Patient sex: F
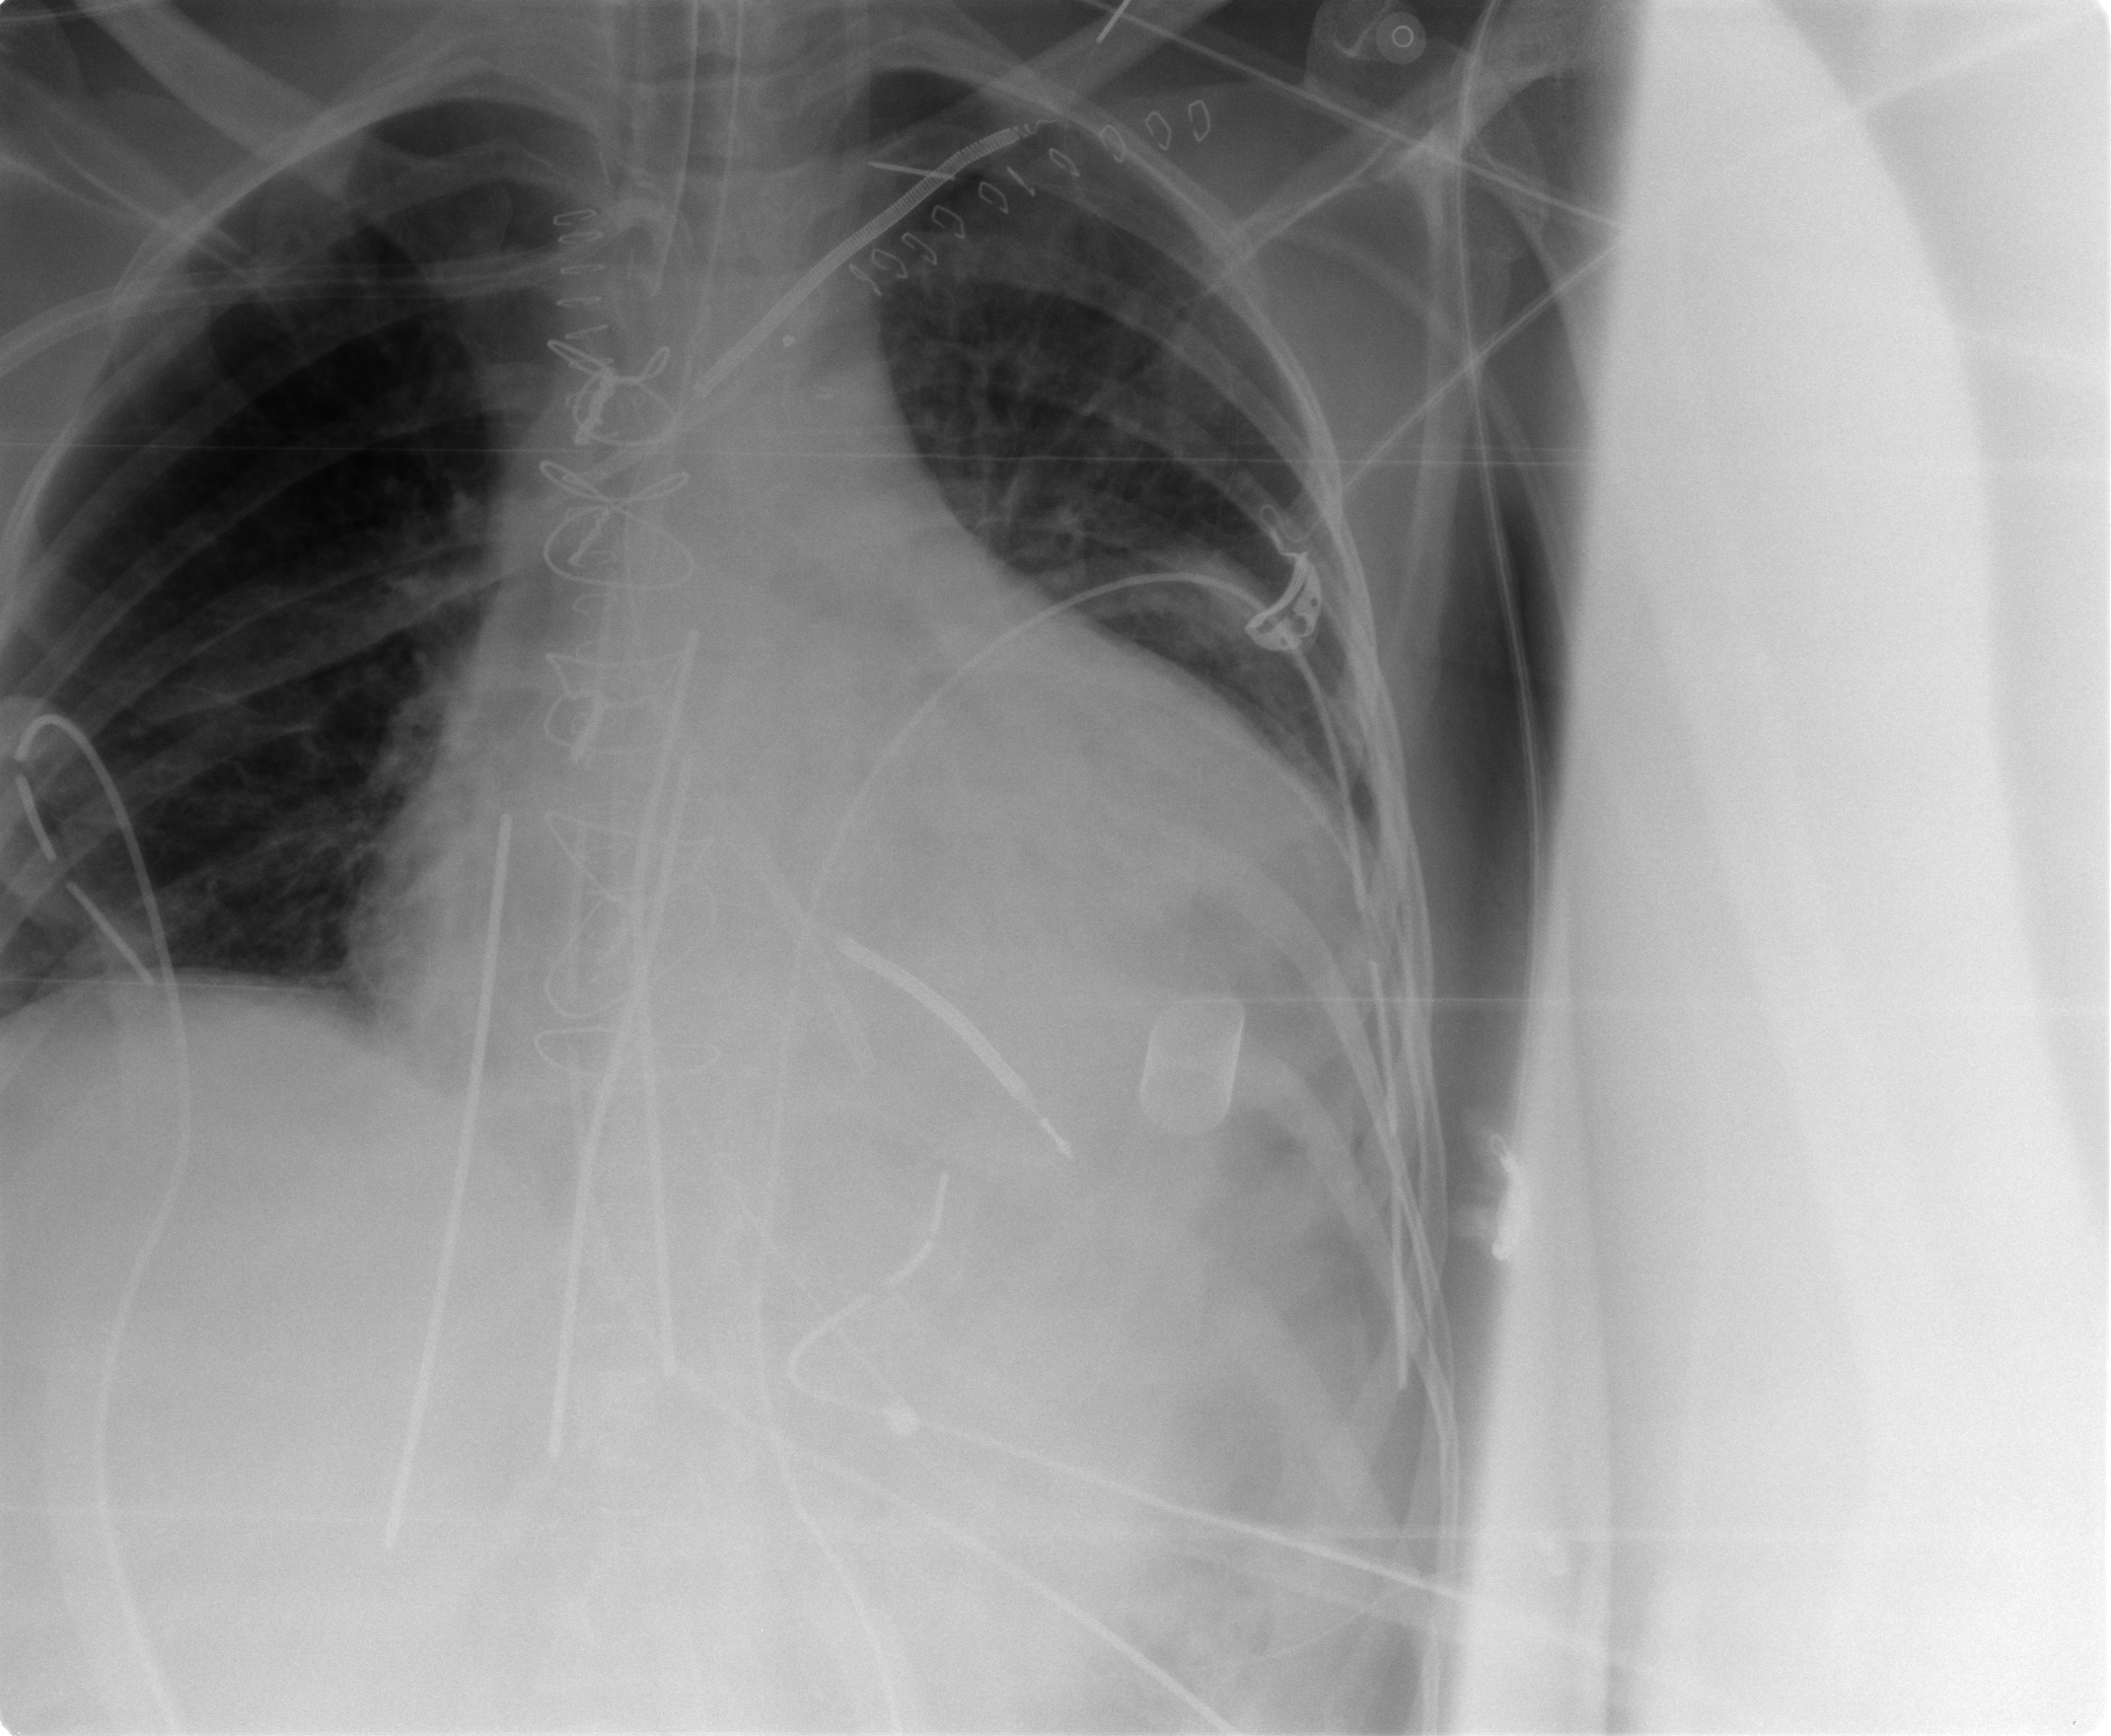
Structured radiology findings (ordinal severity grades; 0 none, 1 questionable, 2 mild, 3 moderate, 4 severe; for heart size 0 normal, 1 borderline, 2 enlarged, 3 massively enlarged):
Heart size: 3
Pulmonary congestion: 1
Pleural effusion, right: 1
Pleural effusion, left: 1
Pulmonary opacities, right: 1
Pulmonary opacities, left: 2
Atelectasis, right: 0
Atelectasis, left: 2